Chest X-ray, PA view. Patient: 65 years old, sex F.
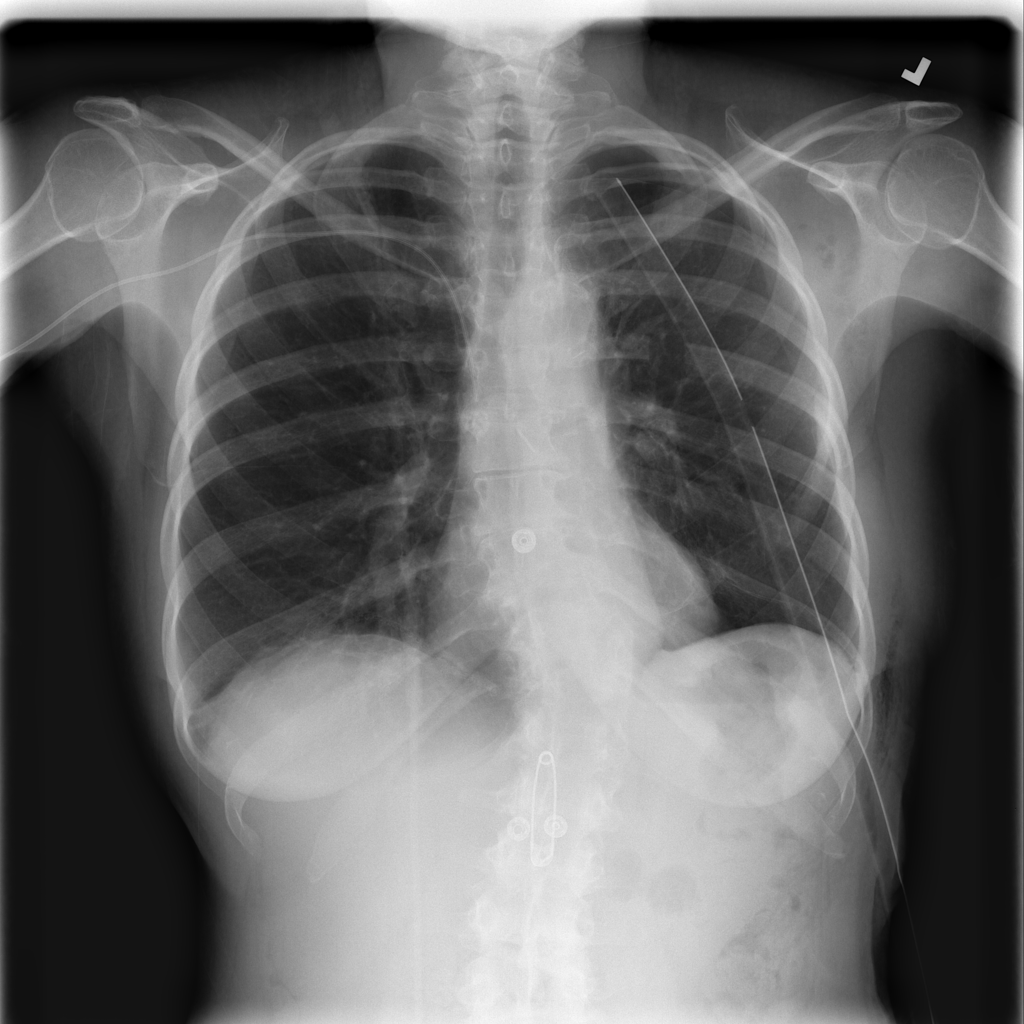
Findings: Pneumothorax